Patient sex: F
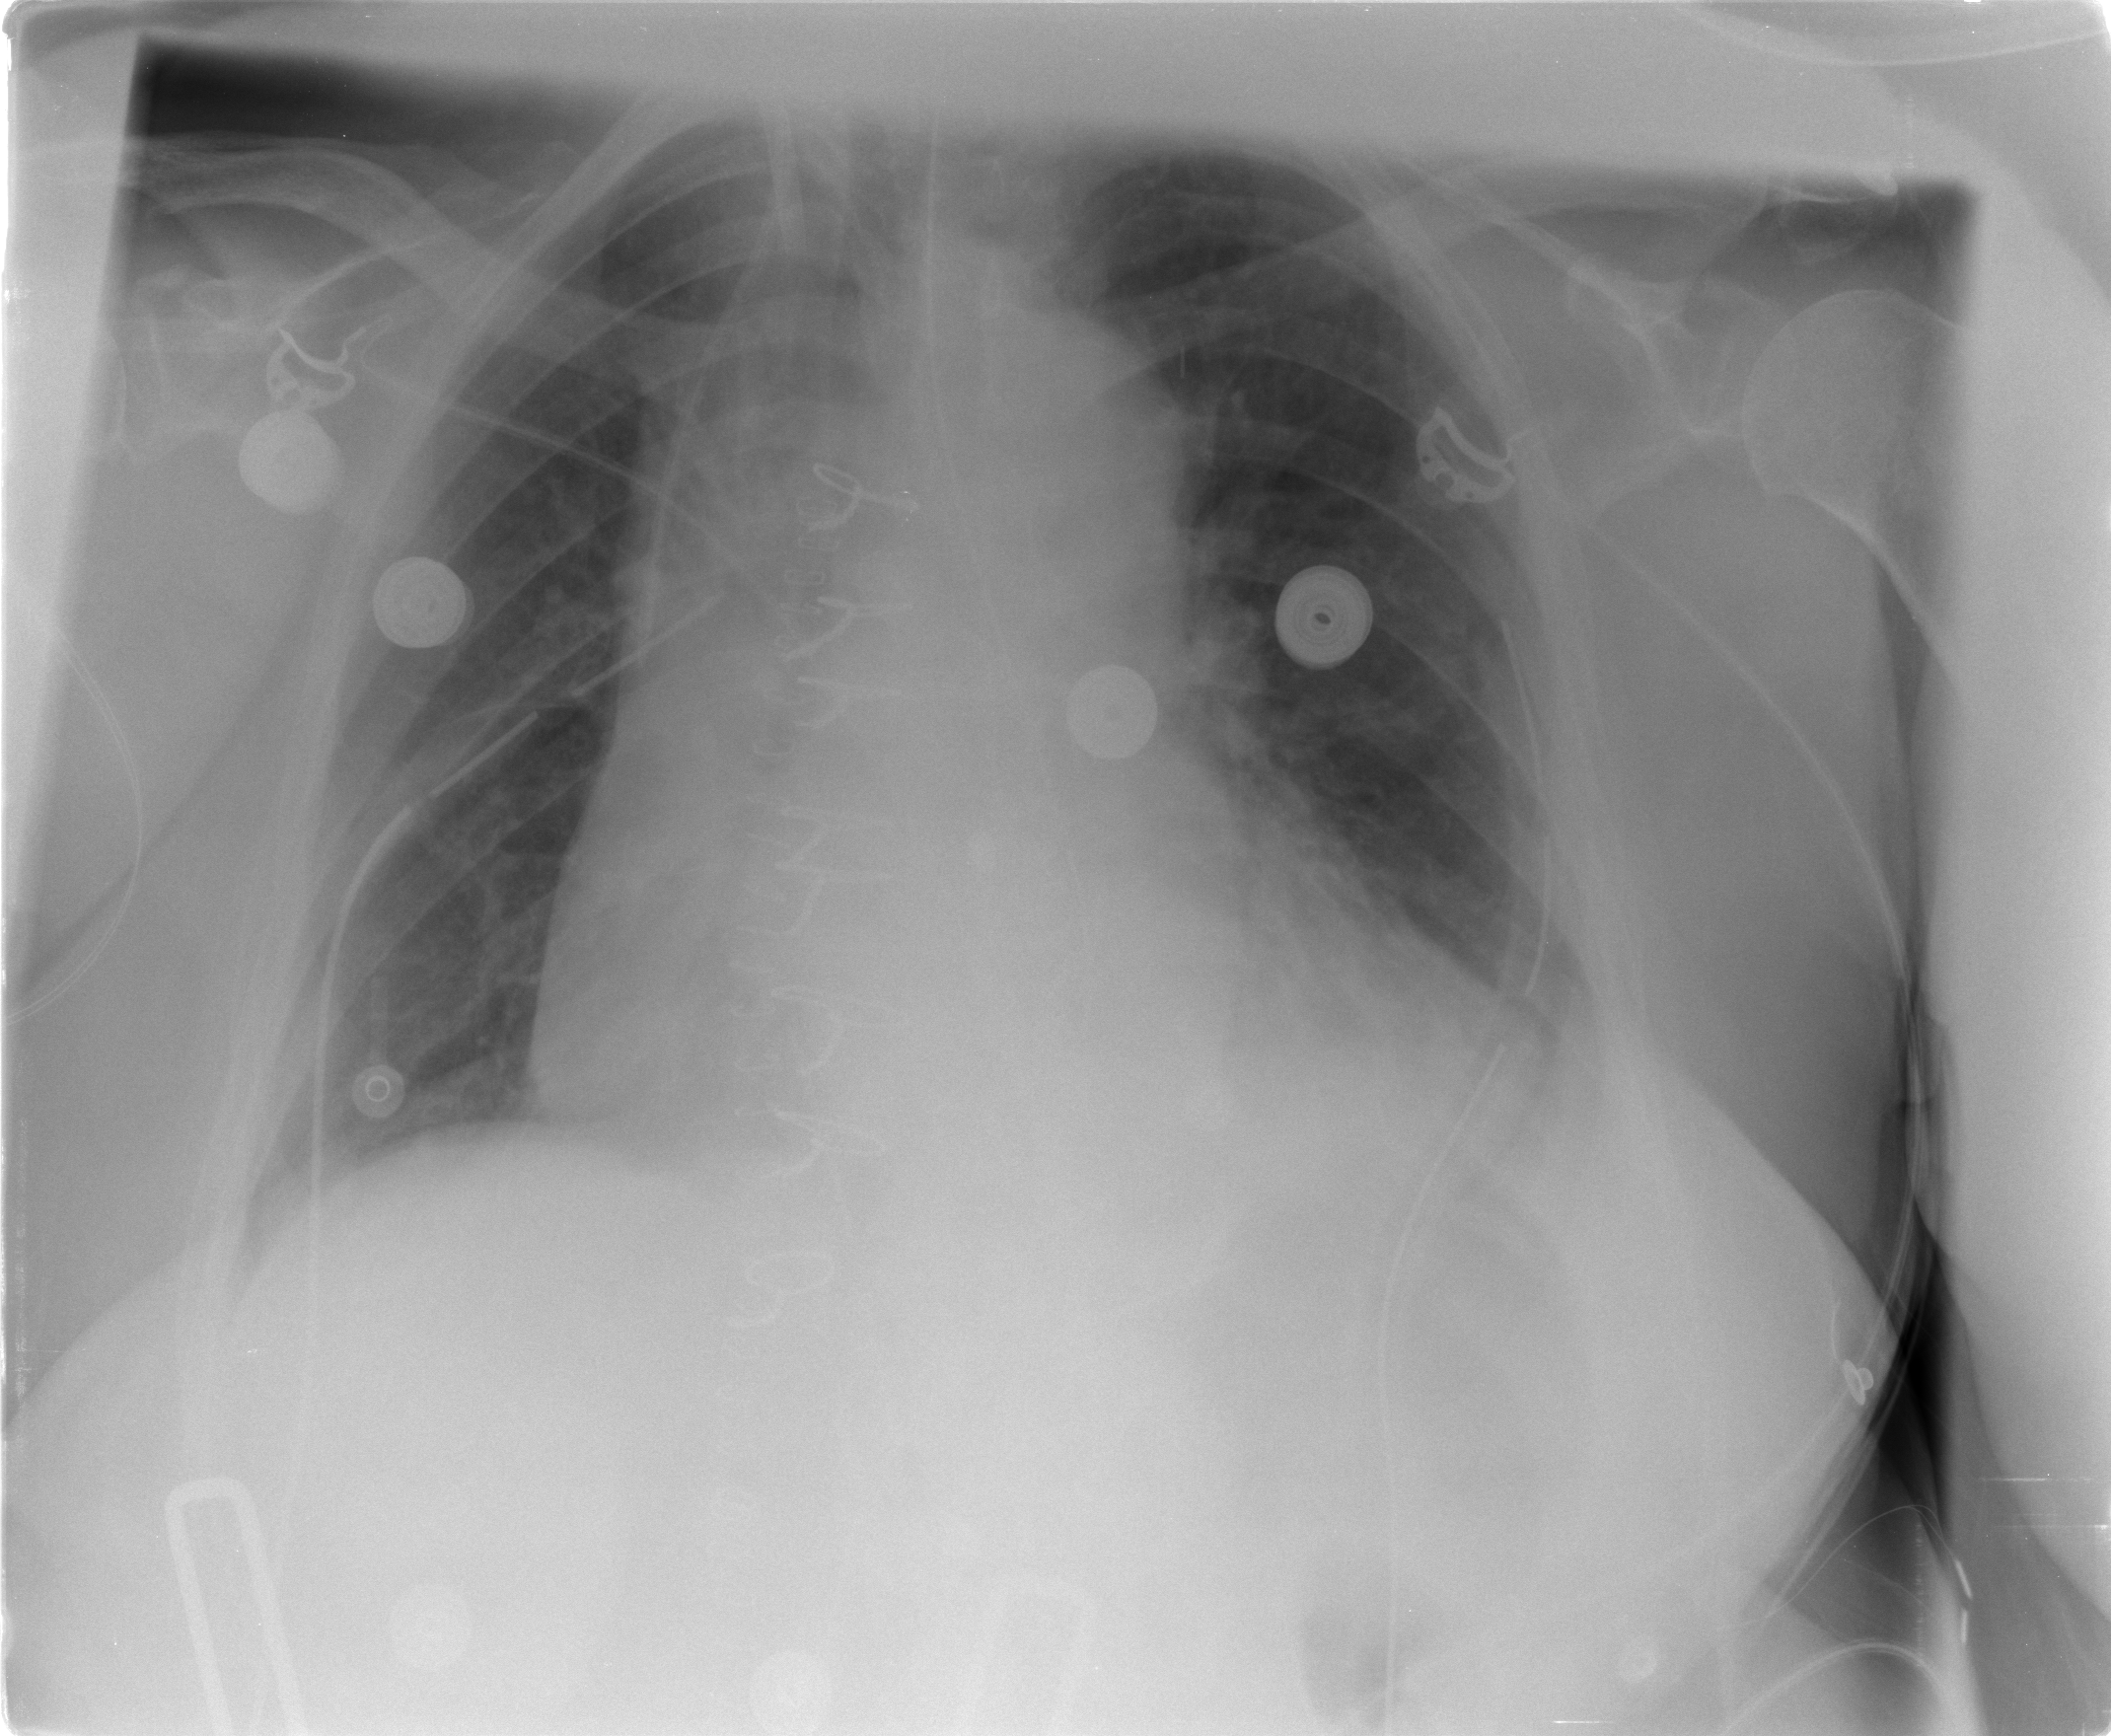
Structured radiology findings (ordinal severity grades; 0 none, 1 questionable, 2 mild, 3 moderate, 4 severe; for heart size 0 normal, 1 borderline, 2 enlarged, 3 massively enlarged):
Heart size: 2
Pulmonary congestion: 2
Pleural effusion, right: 1
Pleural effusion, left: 2
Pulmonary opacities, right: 0
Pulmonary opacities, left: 0
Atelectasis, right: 0
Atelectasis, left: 2